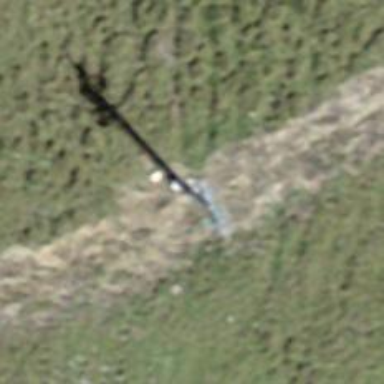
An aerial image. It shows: Pylon used for aerialway.